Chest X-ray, AP view. Patient: 57 years old, sex M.
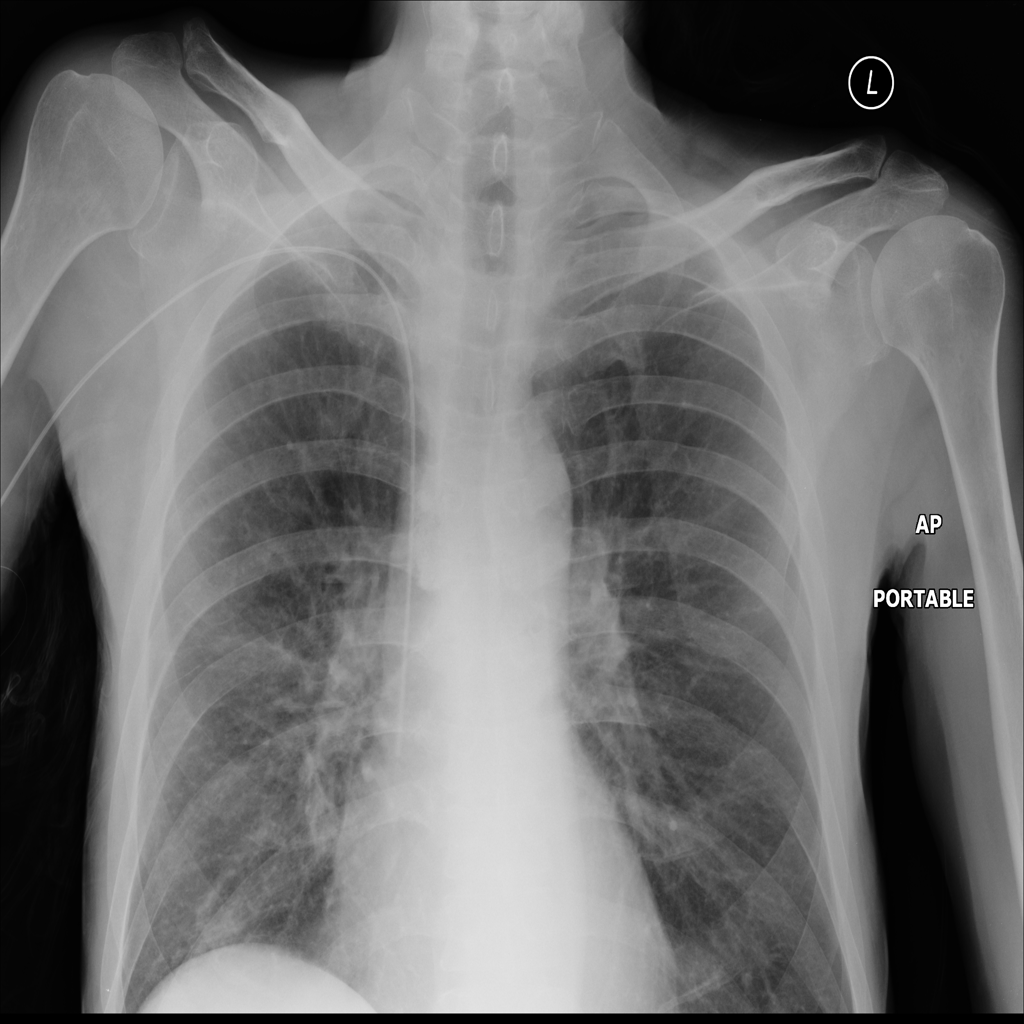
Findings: Infiltration